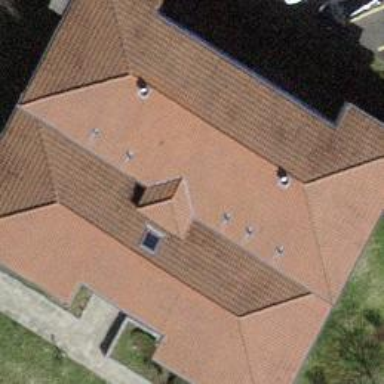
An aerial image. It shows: Building with flat roof.